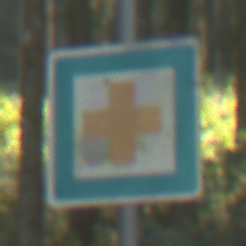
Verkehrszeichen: ErsteHilfe
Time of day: MorningAfternoon
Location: Outdoor (Nature)
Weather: Clear
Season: NotSpecified
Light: Natural